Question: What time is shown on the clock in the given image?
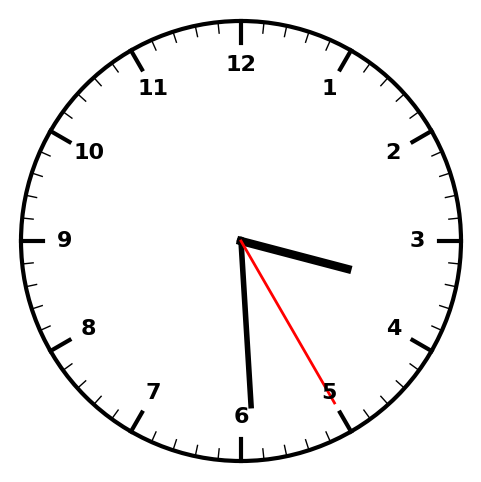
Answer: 03:29:25